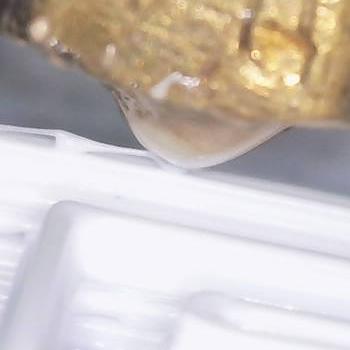
Flow rate: 35%